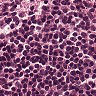
Metastatic tissue present: no